Interaction volume radius: 5 \u00c5
Interaction volume height: 15 \u00c5
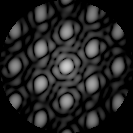
Disorder parameter: 0.1586